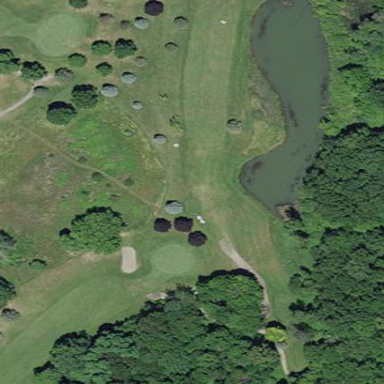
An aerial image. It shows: Rough area in golf course.